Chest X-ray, PA view. Patient: 62 years old, sex M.
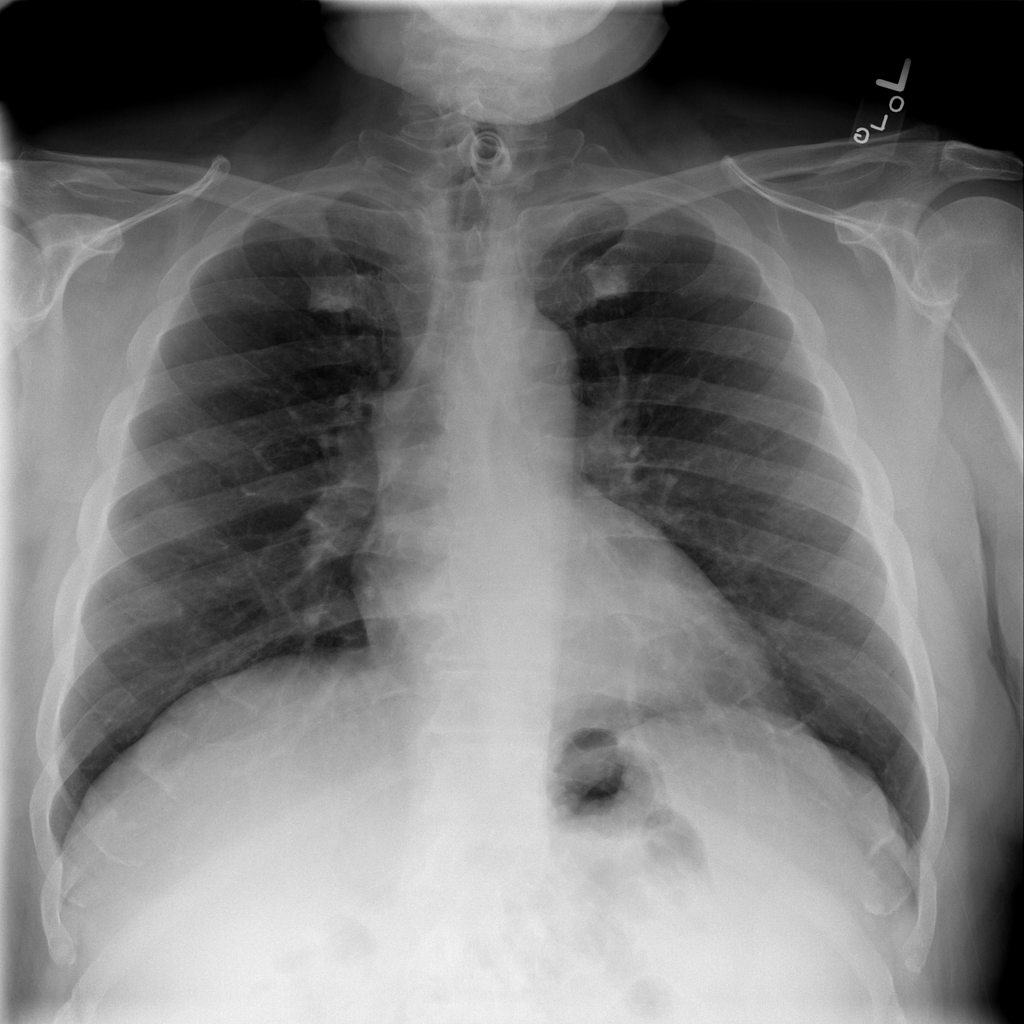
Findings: No Finding